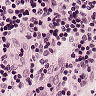
Metastatic tissue present: no